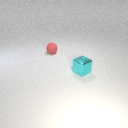
small red rubber sphere to the left of small cyan metal cube